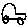
Label: car